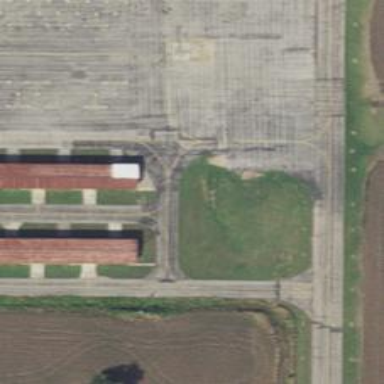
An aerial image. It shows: Image of taxiway at airport.